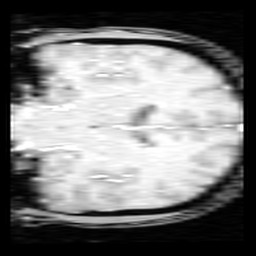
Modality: inplaneT1
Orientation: coronal
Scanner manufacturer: ge
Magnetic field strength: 3 T
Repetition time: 0.2 s
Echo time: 0.0036 s